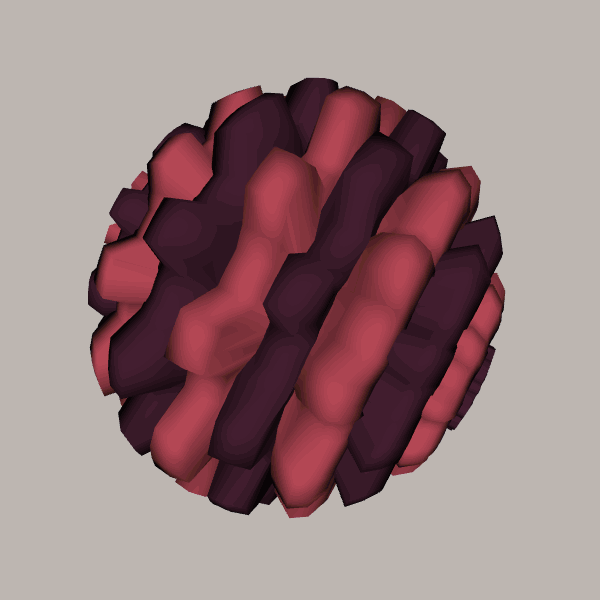
Background: light